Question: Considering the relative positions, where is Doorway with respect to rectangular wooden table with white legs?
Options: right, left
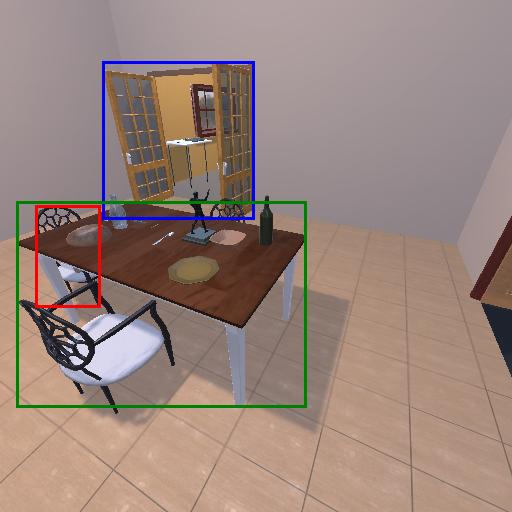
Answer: right